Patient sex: M
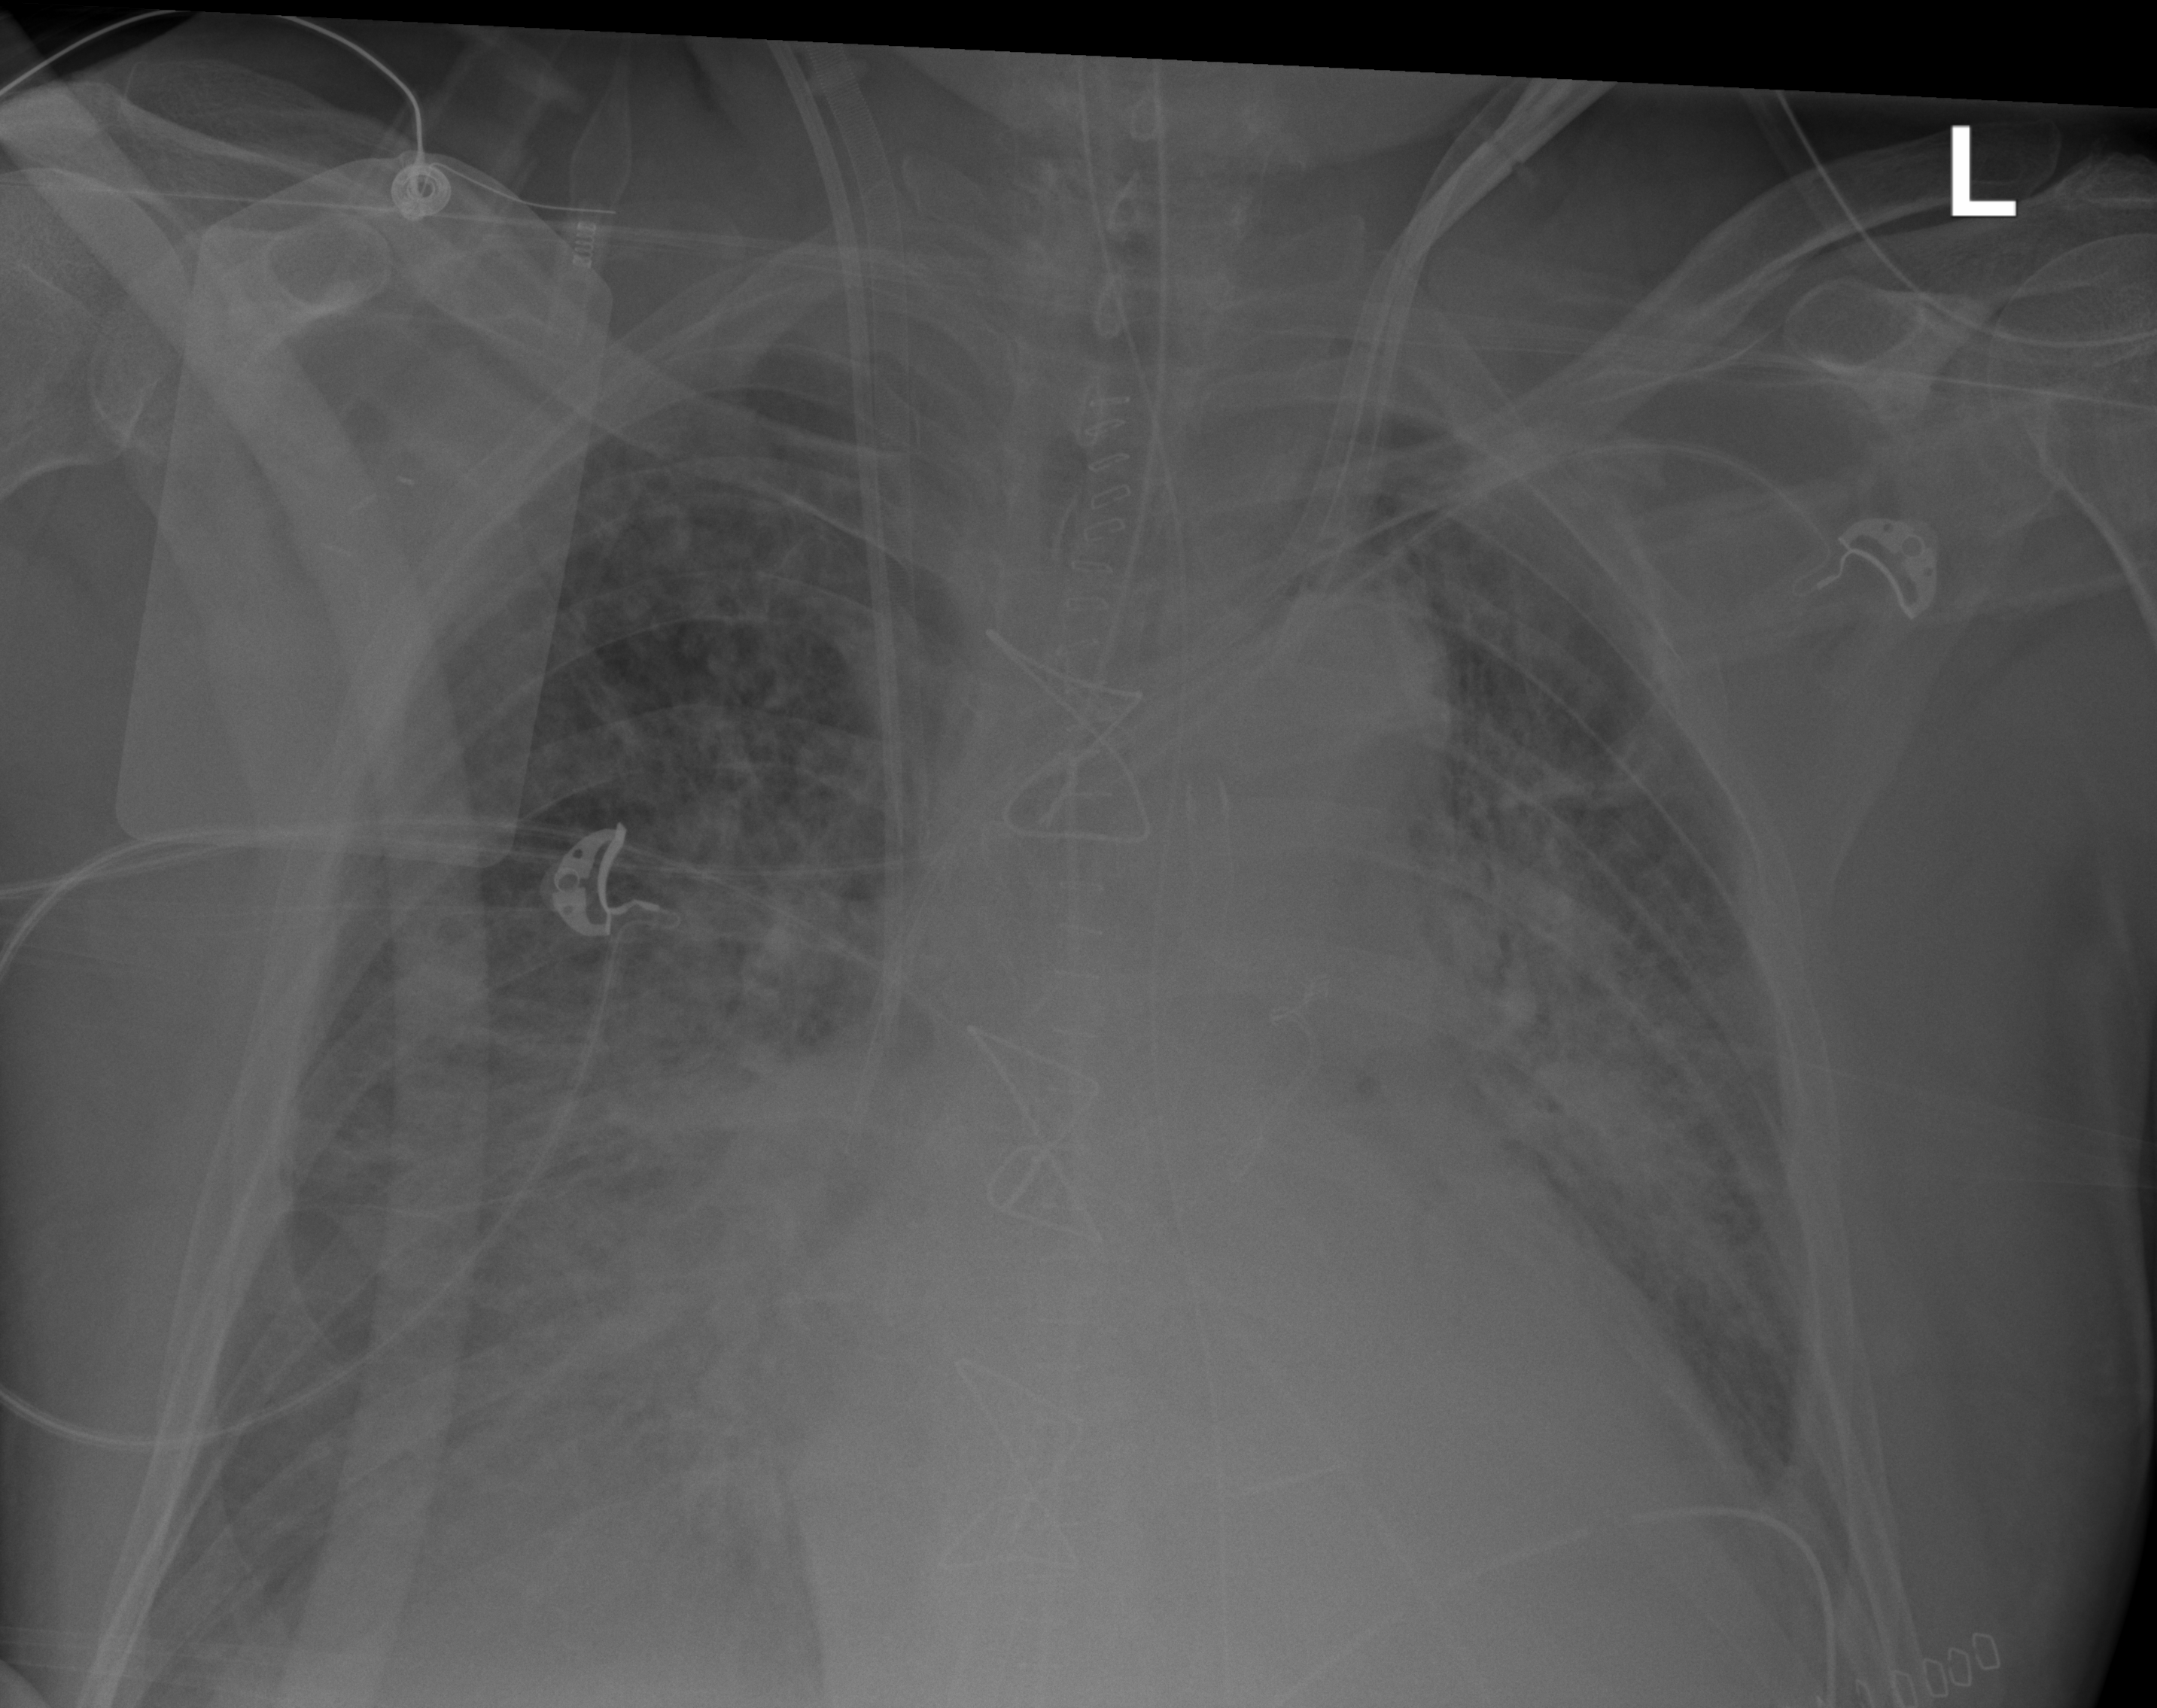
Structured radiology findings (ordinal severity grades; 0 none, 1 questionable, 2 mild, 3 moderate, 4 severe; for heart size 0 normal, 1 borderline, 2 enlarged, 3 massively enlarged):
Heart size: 2
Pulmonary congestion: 0
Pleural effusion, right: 3
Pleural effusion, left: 2
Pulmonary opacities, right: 3
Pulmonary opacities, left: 3
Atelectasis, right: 0
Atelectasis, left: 0